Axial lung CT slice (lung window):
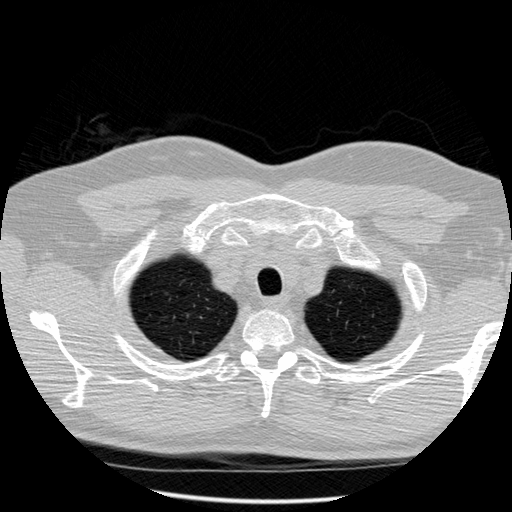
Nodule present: no